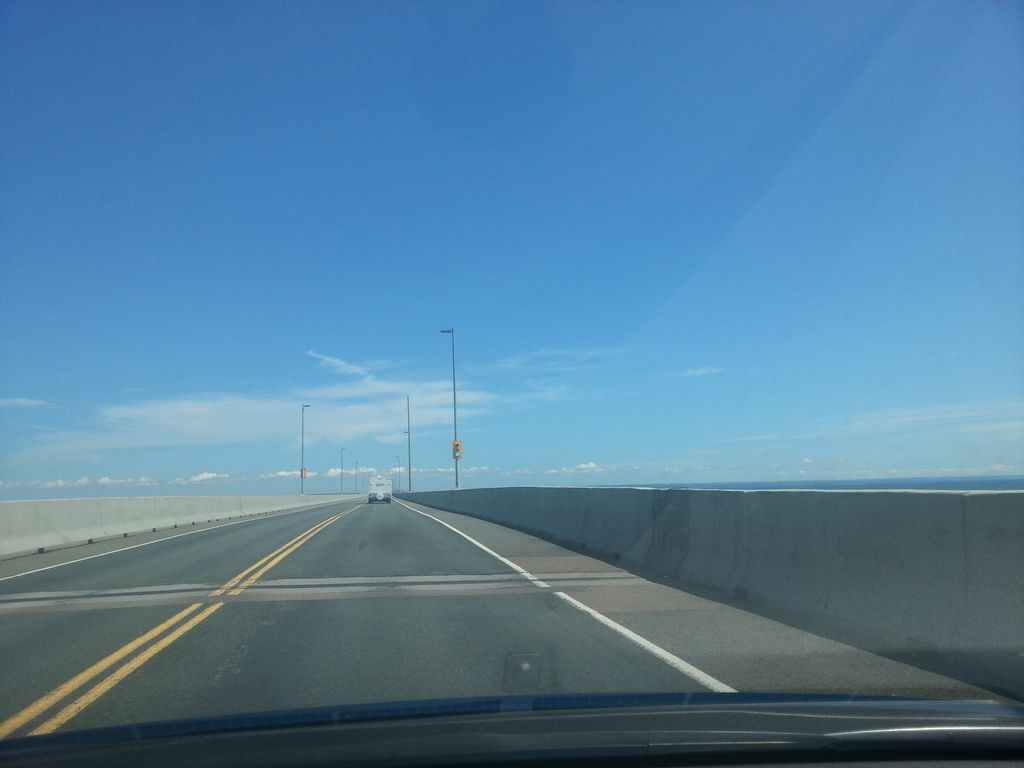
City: charlottetown